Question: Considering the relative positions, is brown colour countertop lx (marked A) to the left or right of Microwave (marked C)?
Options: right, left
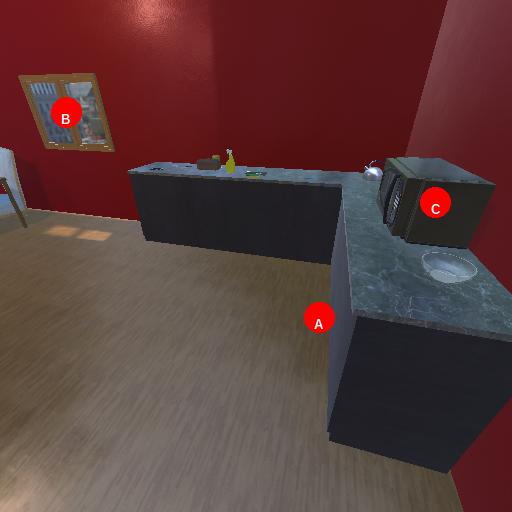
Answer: right